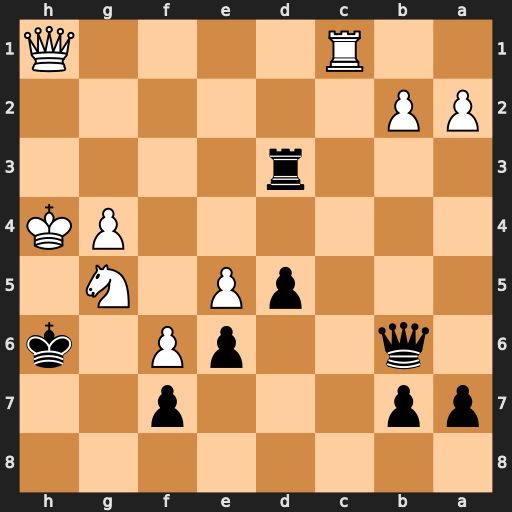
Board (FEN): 8/pp3p2/1q2pP1k/3pP1N1/6PK/3r4/PP6/2R4Q
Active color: b
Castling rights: -
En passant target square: -
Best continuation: Qf2#